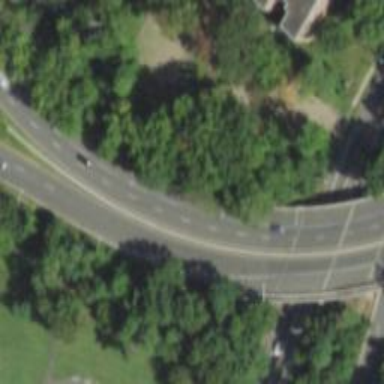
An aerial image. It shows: Urban freeway or expressway.